Interaction volume radius: 10 \u00c5
Interaction volume height: 30 \u00c5
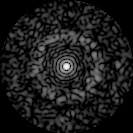
Disorder parameter: 0.8164